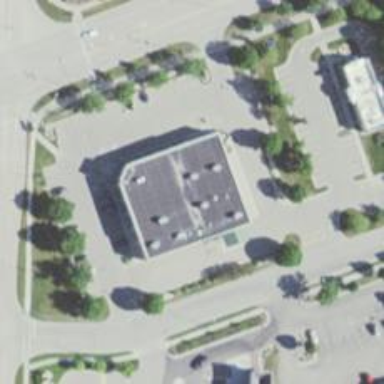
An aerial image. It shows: Pharmacy providing healthcare services.